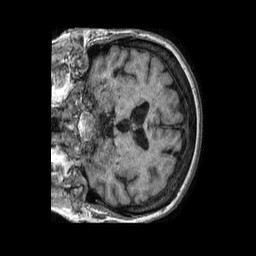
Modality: T1w
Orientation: coronal
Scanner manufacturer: philips
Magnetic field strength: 1.5 T
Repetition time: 0.007606 s
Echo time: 0.003474 s